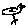
Label: bird